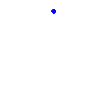
Particle: proton